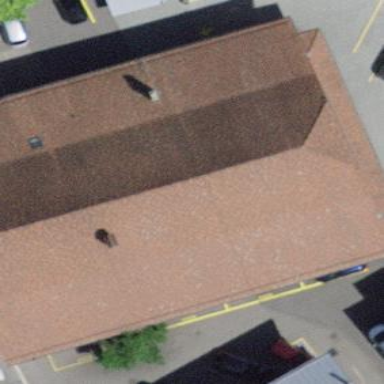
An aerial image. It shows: Building that houses restaurant.